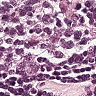
Metastatic tissue present: no